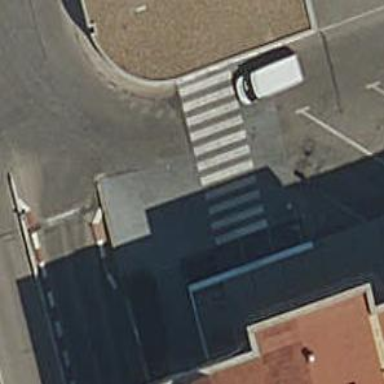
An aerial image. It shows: Uncontrolled road crossing.